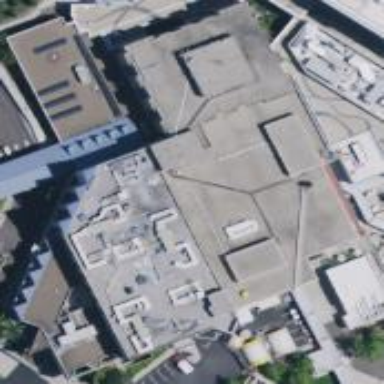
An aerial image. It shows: Hospital building.